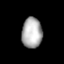
Tissue: lung
Cell type: Epithelial cells
Senescence score: 0.2036
Nuclear area (px): 603
Mean DAPI intensity: 175.642